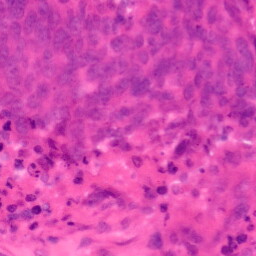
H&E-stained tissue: Colon